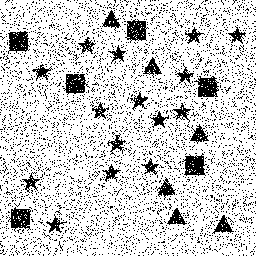
Squares: 6
Triangles: 6
Stars: 15
Total shapes: 27